Question: I want to typealias a dictionary of String keys and values of objects/structs that implements the Equatable protocol. So I wrote this line of code but it gave me error that I didn't know how to go on to fix.
'''
typealias Storage = [String: Equatable]
'''
I want to use the type [String: Equatable] as a variable in a protocol, e.g:
'''
protocol StorageModel {
var storage: Storage { get set }
init(storage: Storage)
}
'''
Error:
> Protocol 'Equatable' can only be used as a generic constraint because
it has Self or associated type requirements

Can anyone suggest a solution?
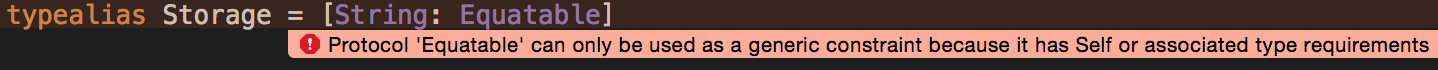
Answer: Generally speaking, the protocol tag isn't required, protocol names are first-class type names and can be used directly:
'''
typealias Storage = [String:Equatable]
'''
In this case, what the error is telling you is that because Equatable includes 'func == (lhs:Self, rhs:Self) -> Bool' and specifically 'lhs:Self', Equatable can't be used except as a constraint on a generic:
'''
class Generic<T:Equatable> { ... }
'''
Without more details about what you're trying to achieve and how you're trying to use StorageModel, the best I can come up with is:
'''
protocol Matches {
typealias T
func matches(t:T) -> Bool
}
protocol StorageModel {
typealias T
var storage: [String:T] { get set }
init(storage:[String:T])
}
extension Int : Matches {
func matches(target:Int) -> Bool {
return self == target
}
}
class MyClass <T:Matches> {
var model = [String:T]()
}
'''
Another possibility is to use a generic instead of a protocol:
'''
class StorageModel <T:Equatable> {
var storage: [String:T]
init(storage:[String:T]) {
self.storage = storage
}
}
'''
From there you'll need to do some research, dig into the Swift manual, do some googling and see what solves your problem.